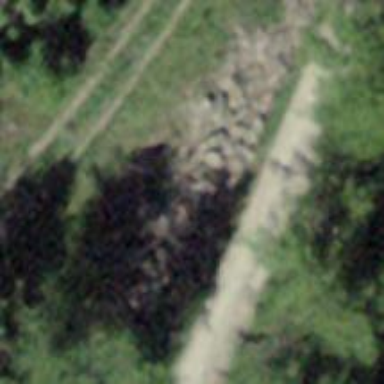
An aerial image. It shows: Track with very rough surface.